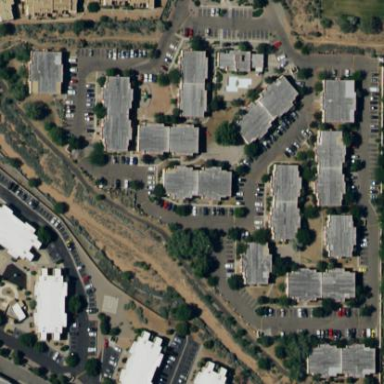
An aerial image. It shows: Residential area with apartments.